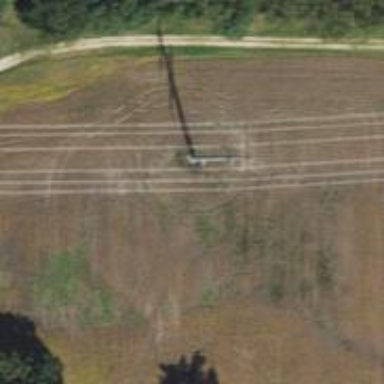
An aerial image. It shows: Power tower.